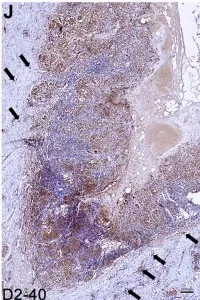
Analysis of a CSF-470 VAC-SITE tissue. (H,I) Numerous LMGC were observed by HE staining (arrows). : 1000X. = 20 mum.
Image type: pathology (immunostaining)